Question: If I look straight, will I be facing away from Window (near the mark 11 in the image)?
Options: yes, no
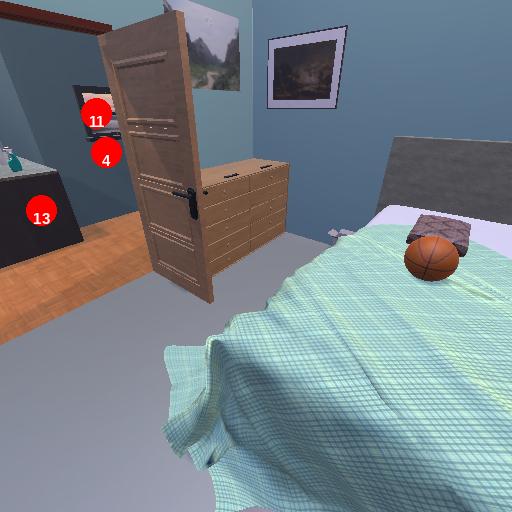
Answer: yes